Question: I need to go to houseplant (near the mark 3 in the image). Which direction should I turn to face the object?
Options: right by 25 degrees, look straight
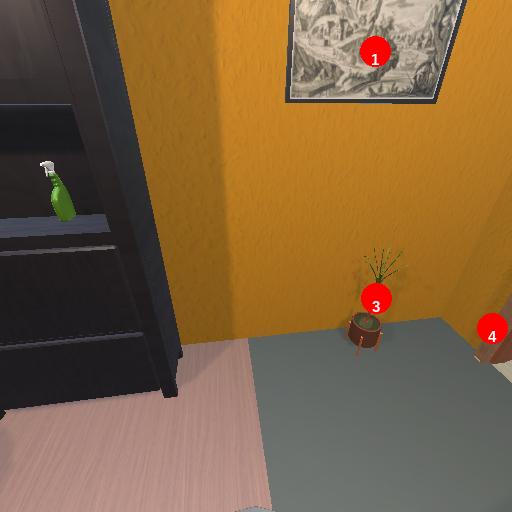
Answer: right by 25 degrees